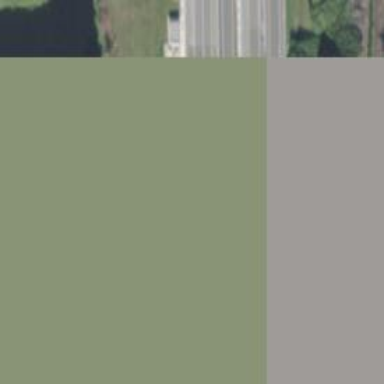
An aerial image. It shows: Toll gantry on the road.